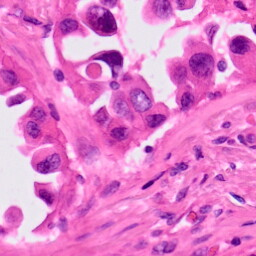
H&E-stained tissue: Lung